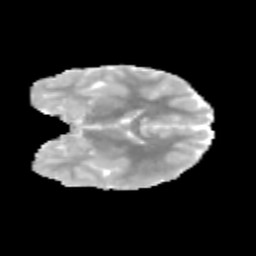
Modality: MD
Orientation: coronal
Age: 11
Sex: female
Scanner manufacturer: siemens
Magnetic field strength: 3 T
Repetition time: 3.8 s
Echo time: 0.07 s